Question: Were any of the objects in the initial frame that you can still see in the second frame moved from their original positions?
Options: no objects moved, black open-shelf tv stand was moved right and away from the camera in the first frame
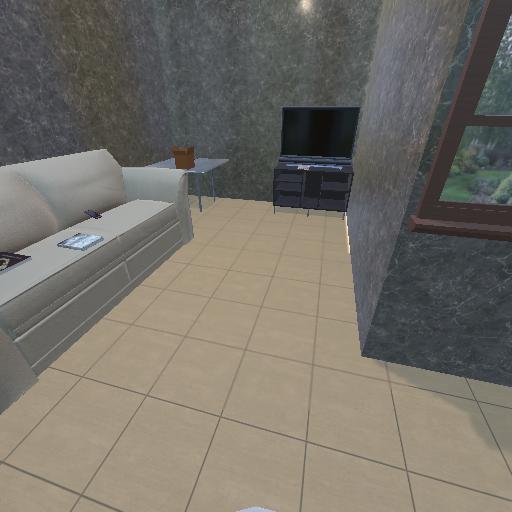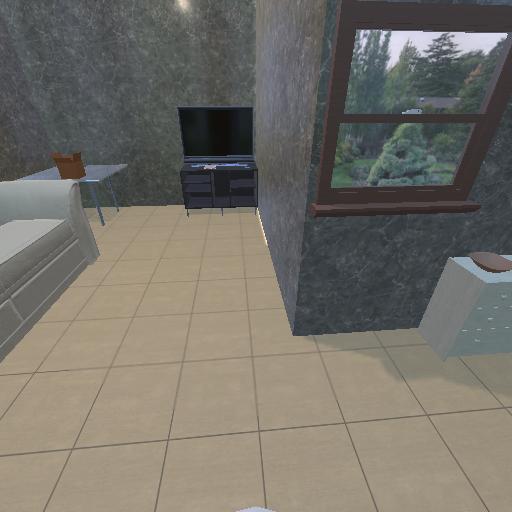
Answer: no objects moved